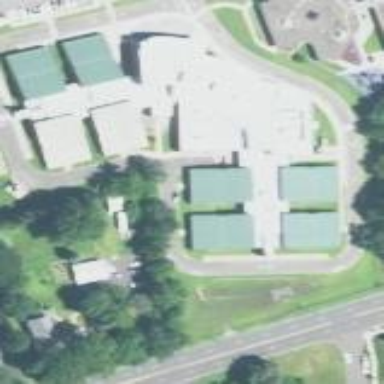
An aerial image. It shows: School building.